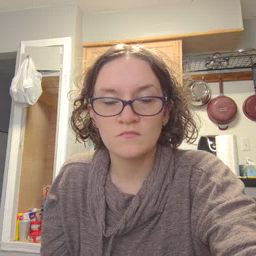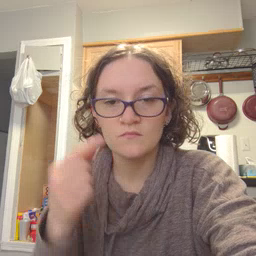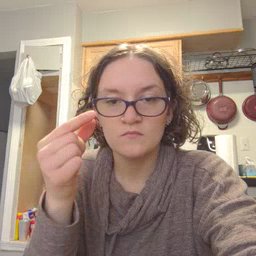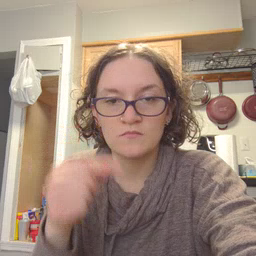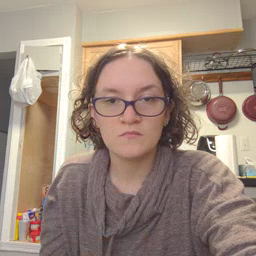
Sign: green